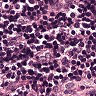
Metastatic tissue present: no